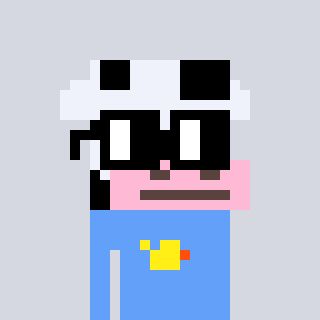
a pixel art character with square black glasses, a cow-shaped head and a blue-colored body on a cool background